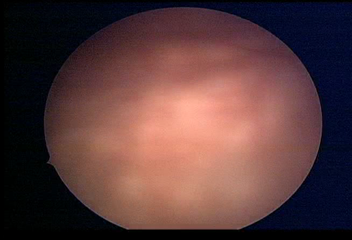
Modality: WLC
Class: Normal mucosa
Bladder cancer association: No